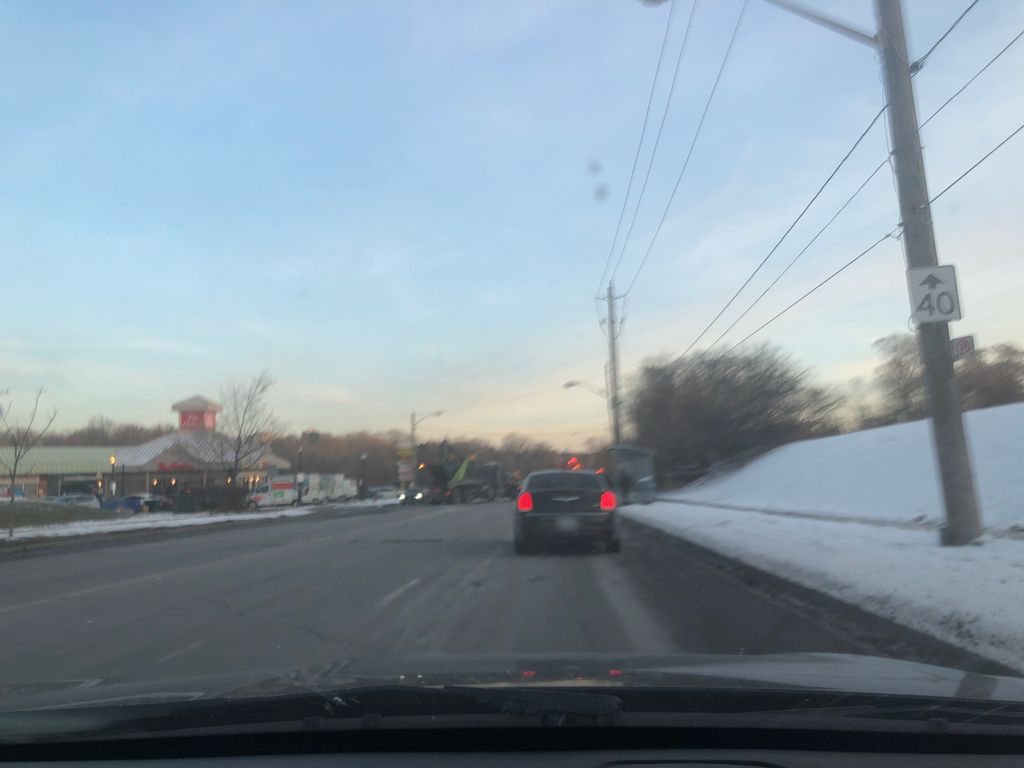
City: toronto